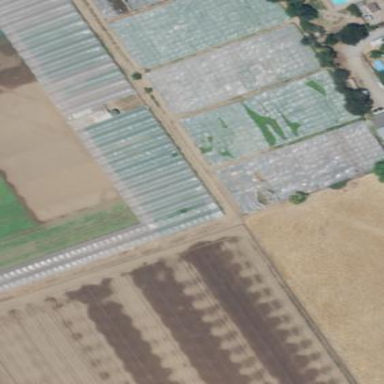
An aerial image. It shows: Greenhouse.